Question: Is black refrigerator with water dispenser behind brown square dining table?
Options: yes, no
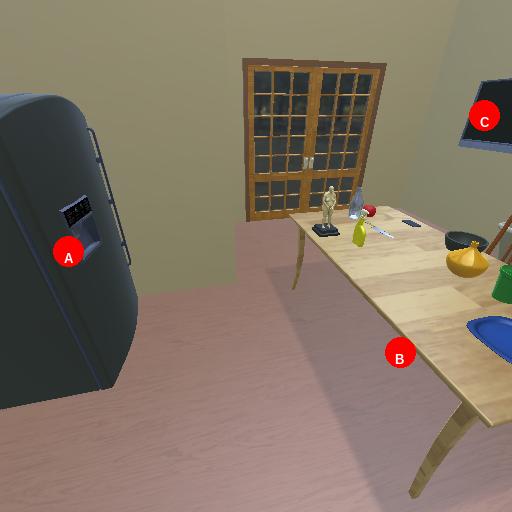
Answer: yes